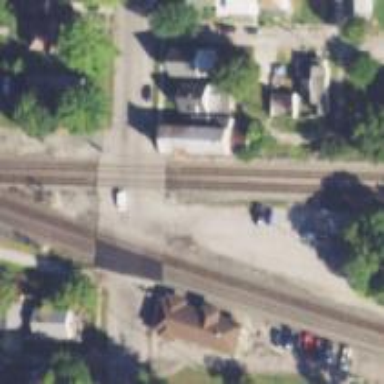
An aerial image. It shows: Railway crossing.